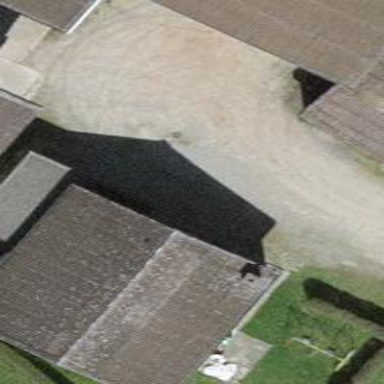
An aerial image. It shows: Farm.